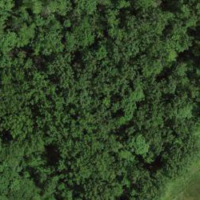
EUNIS habitat code: 44
Species observed at this site:
Milvus migrans